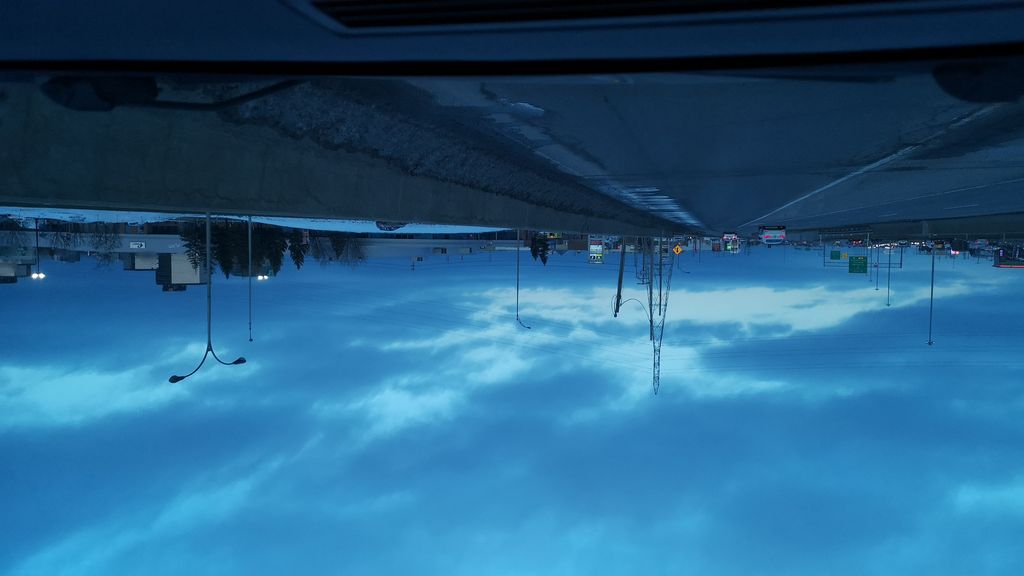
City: montreal